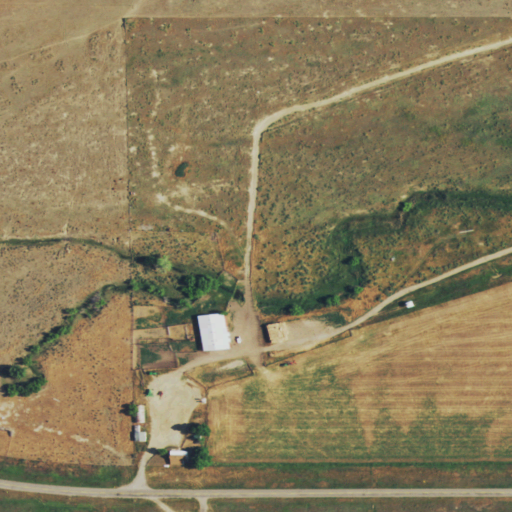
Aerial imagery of valley in Wyoming named Jones Draw containing herbaceous wetlands, shrub, grassland, pasture, low intensity development, open development, and medium intensity development